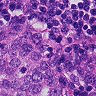
Metastatic tissue present: yes